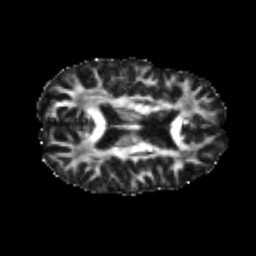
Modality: FA
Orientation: axial
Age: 25
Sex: male
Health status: healthy
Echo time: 0.074 s